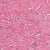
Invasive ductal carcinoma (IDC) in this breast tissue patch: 0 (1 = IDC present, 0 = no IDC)